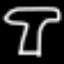
Label: mushroom